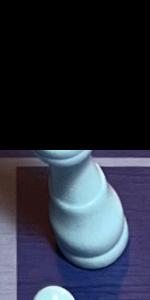
Label: King_White